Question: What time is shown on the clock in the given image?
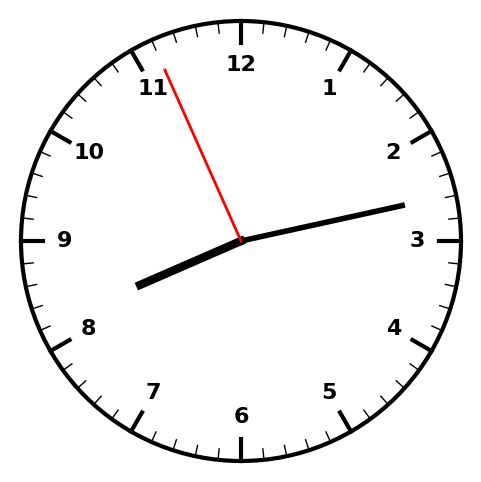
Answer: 08:12:56